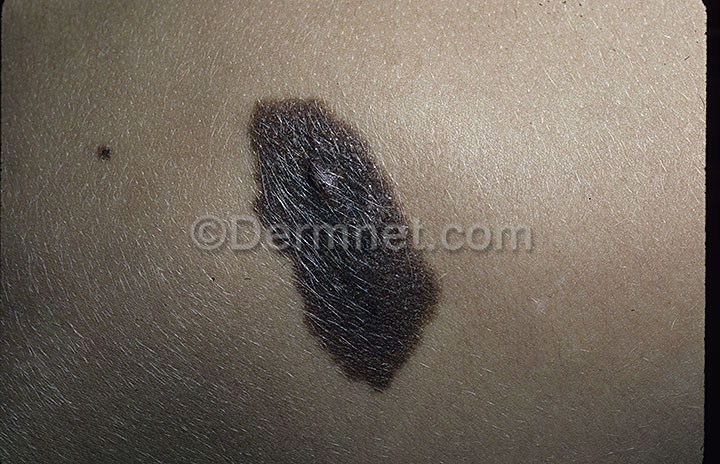
Disease: Melanoma Skin Cancer Nevi and Moles